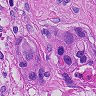
Metastatic tissue present: yes